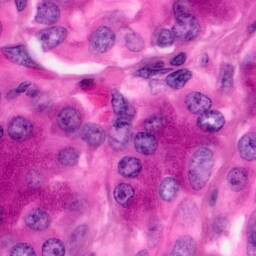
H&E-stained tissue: Pancreatic